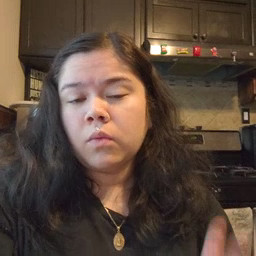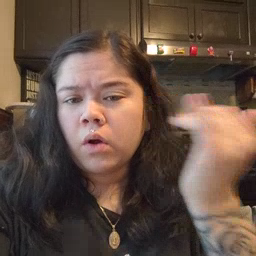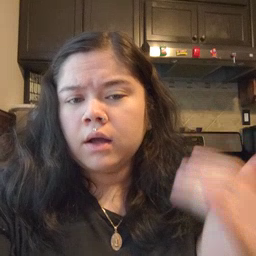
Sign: why